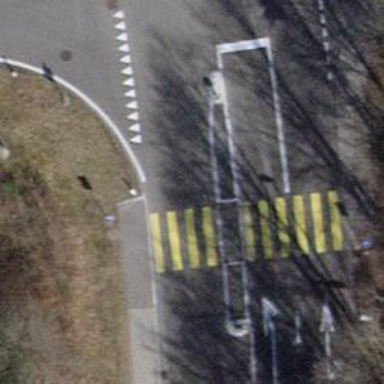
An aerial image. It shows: Kerb serving as barrier.